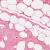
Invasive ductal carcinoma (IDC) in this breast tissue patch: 0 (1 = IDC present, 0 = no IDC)